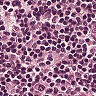
Metastatic tissue present: no